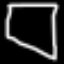
Label: square